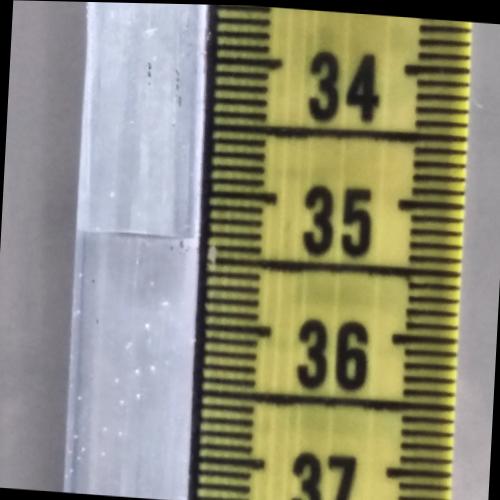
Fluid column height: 35.3 cm